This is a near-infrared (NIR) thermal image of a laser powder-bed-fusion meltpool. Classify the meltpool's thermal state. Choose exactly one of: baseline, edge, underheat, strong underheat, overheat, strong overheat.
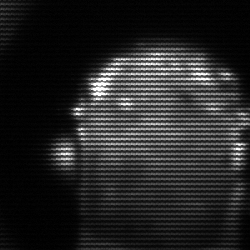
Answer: baseline